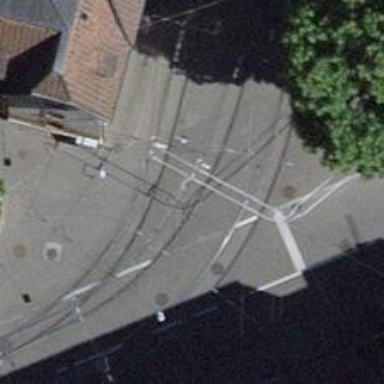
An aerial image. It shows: Tram railway with one track in service yard. The railway is electrified with contact line.